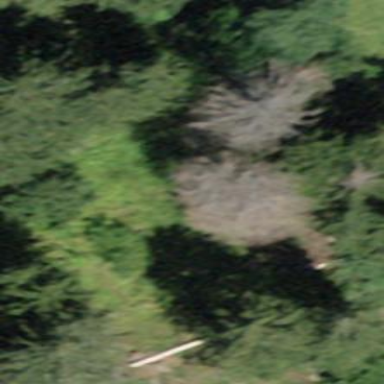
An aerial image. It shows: Forest area.